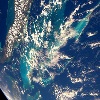
Label: cloud